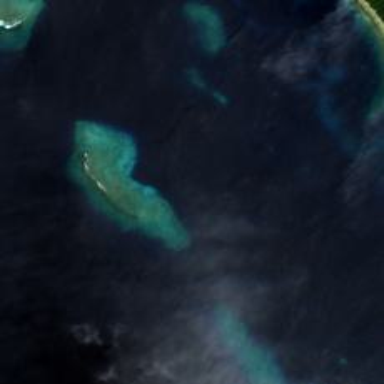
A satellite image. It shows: Beautiful reef in its natural state.